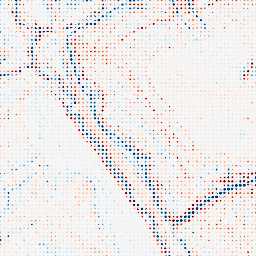
Category: edge_preserving
Decomposition family: anisotropic_diffusion
Decomposition parameters: iterations: 20
kappa: 100
gamma: 0.15
Upsampling method: sinc_blackman
Upsampling parameters: scale: 8
kernel_size: 4
Upsampling scale: 8